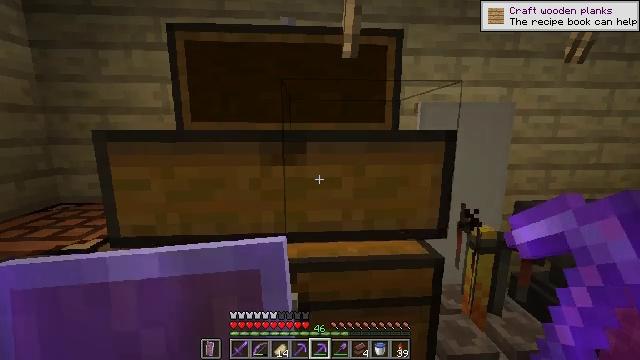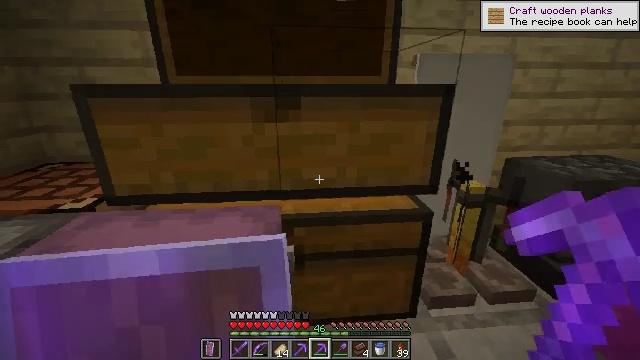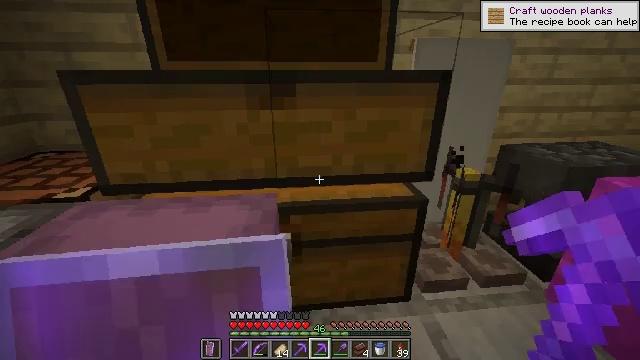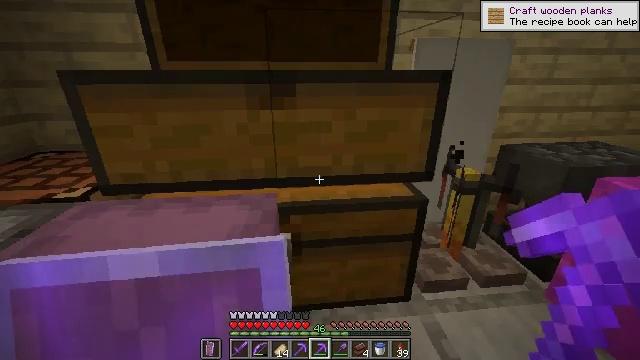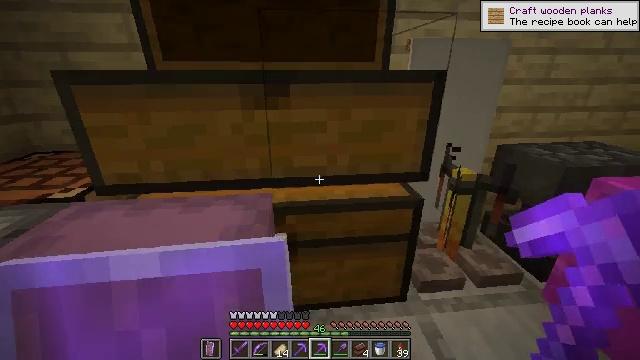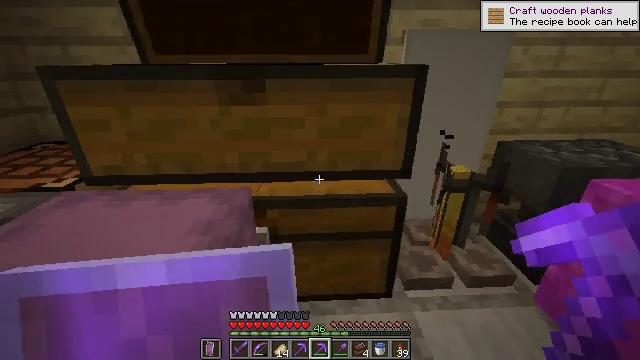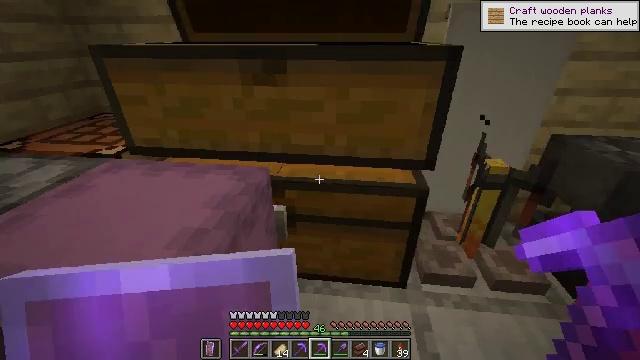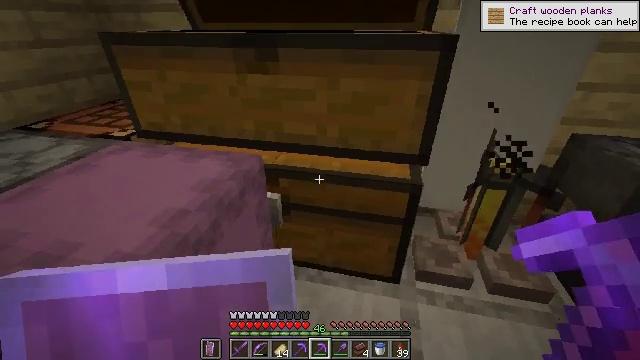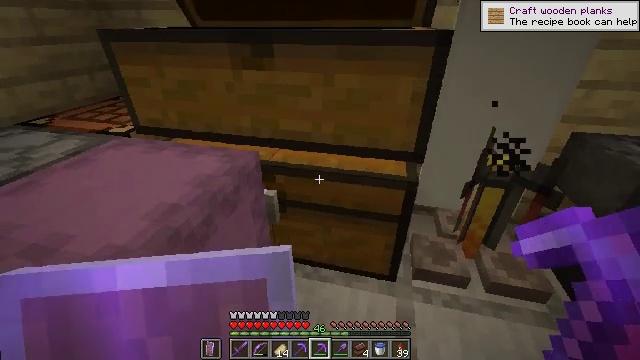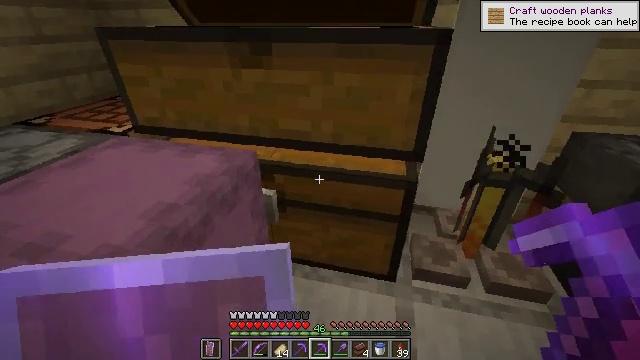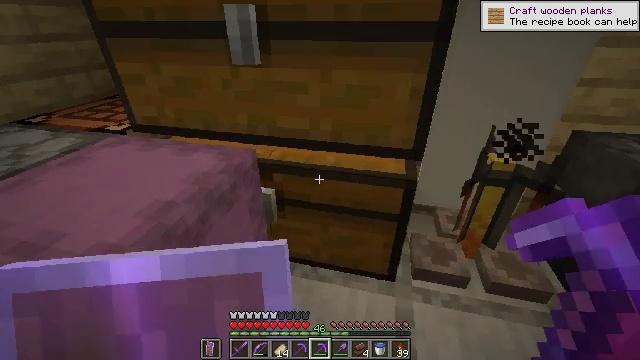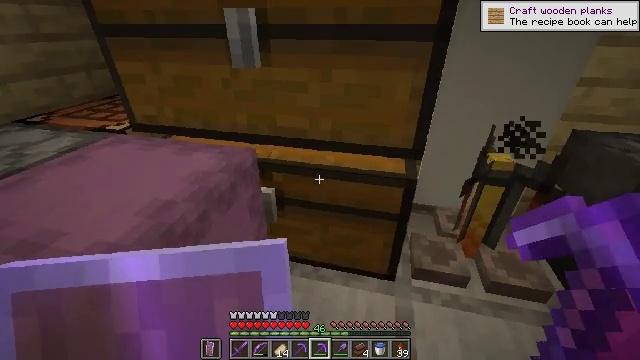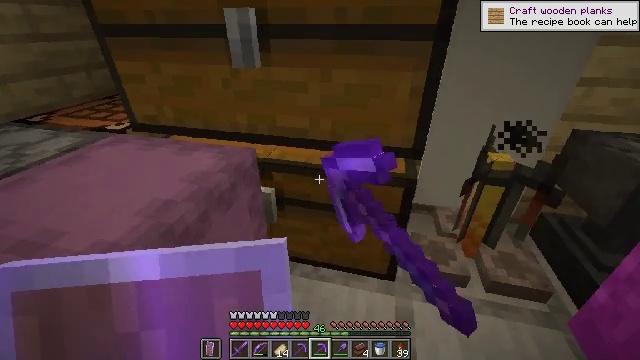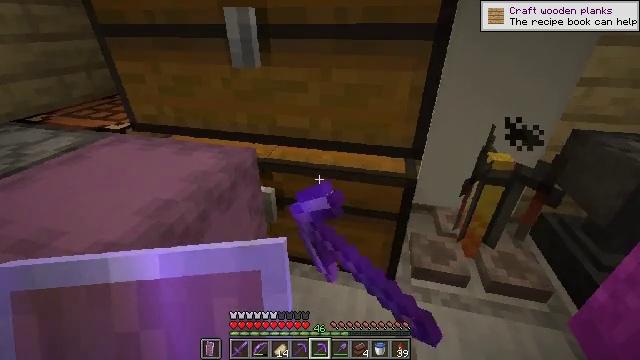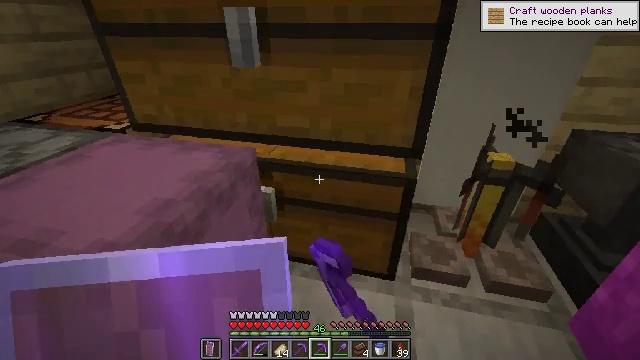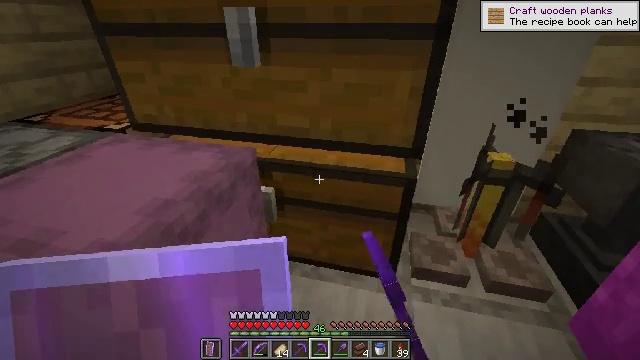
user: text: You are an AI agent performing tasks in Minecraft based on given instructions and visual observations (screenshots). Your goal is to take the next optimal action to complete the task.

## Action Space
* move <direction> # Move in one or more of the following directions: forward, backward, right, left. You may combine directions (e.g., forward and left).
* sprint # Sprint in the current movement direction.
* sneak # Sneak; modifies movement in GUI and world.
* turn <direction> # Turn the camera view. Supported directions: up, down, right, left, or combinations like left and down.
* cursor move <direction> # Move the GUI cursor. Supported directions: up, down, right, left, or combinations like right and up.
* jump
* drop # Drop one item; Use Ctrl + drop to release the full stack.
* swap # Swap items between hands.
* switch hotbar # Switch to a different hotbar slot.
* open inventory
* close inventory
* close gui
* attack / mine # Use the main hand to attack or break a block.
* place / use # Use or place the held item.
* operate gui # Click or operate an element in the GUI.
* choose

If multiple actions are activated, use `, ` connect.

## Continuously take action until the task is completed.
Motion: motion action
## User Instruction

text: Craft a netherite scrap.
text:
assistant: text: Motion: turn right and down
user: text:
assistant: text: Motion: turn down
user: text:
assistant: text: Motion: no_op
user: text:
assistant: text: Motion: move right
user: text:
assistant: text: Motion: move right, turn left and down
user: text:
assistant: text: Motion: move right, turn left and down
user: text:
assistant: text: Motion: move right, turn left and down
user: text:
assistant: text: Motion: no_op
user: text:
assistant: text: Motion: no_op
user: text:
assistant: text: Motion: no_op
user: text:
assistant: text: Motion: use / place
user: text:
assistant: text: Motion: use / place
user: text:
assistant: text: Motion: use / place
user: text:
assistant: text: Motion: use / place
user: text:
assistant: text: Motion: no_op
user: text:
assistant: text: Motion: no_op
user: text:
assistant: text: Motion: no_op
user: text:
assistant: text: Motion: no_op
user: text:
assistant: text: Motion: no_op
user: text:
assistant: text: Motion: no_op
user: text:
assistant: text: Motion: no_op
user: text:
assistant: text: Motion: no_op
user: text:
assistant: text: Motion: no_op
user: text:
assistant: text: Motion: no_op
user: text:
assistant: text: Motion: no_op
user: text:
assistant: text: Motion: no_op
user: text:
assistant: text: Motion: turn right and down
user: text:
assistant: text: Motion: turn right
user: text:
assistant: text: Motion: no_op
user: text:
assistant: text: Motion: turn right and down